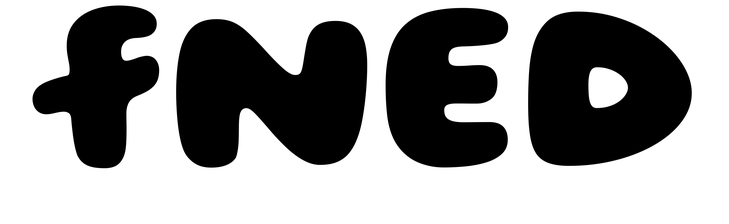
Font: Gluten_ExtraBold